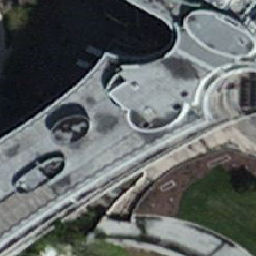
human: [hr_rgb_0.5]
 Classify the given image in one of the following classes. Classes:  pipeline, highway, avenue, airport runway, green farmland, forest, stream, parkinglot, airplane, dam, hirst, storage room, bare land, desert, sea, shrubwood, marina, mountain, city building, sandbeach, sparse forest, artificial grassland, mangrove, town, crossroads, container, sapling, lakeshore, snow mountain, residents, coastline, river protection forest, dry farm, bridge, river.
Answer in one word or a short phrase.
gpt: city building